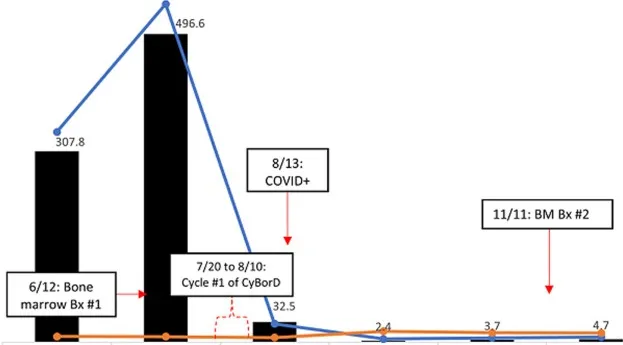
trend in serum free light chain levels and kappa-lambda free light chain (KL) ratios relative to initiation of myeloma chemotherapy and COVID-19 infection; KL ratios are shown above the bars; BM= bone marrow, Bx = biopsy.
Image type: pathology (masson_trichrome)